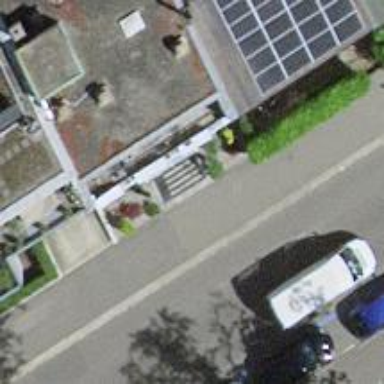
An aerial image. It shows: Staircase with ramp.